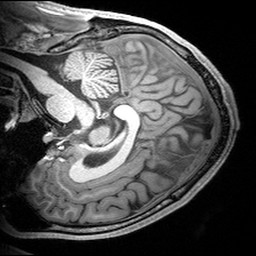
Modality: T1w
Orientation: sagittal
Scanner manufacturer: siemens
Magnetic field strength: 3 T
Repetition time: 2.53 s
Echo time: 0.00299 s